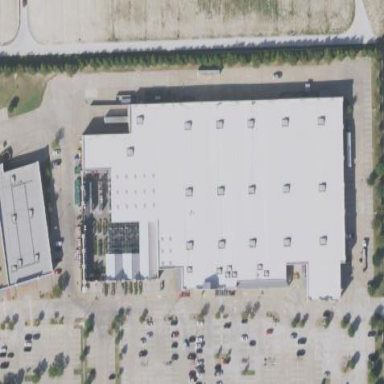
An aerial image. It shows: Commercial building.